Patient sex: M
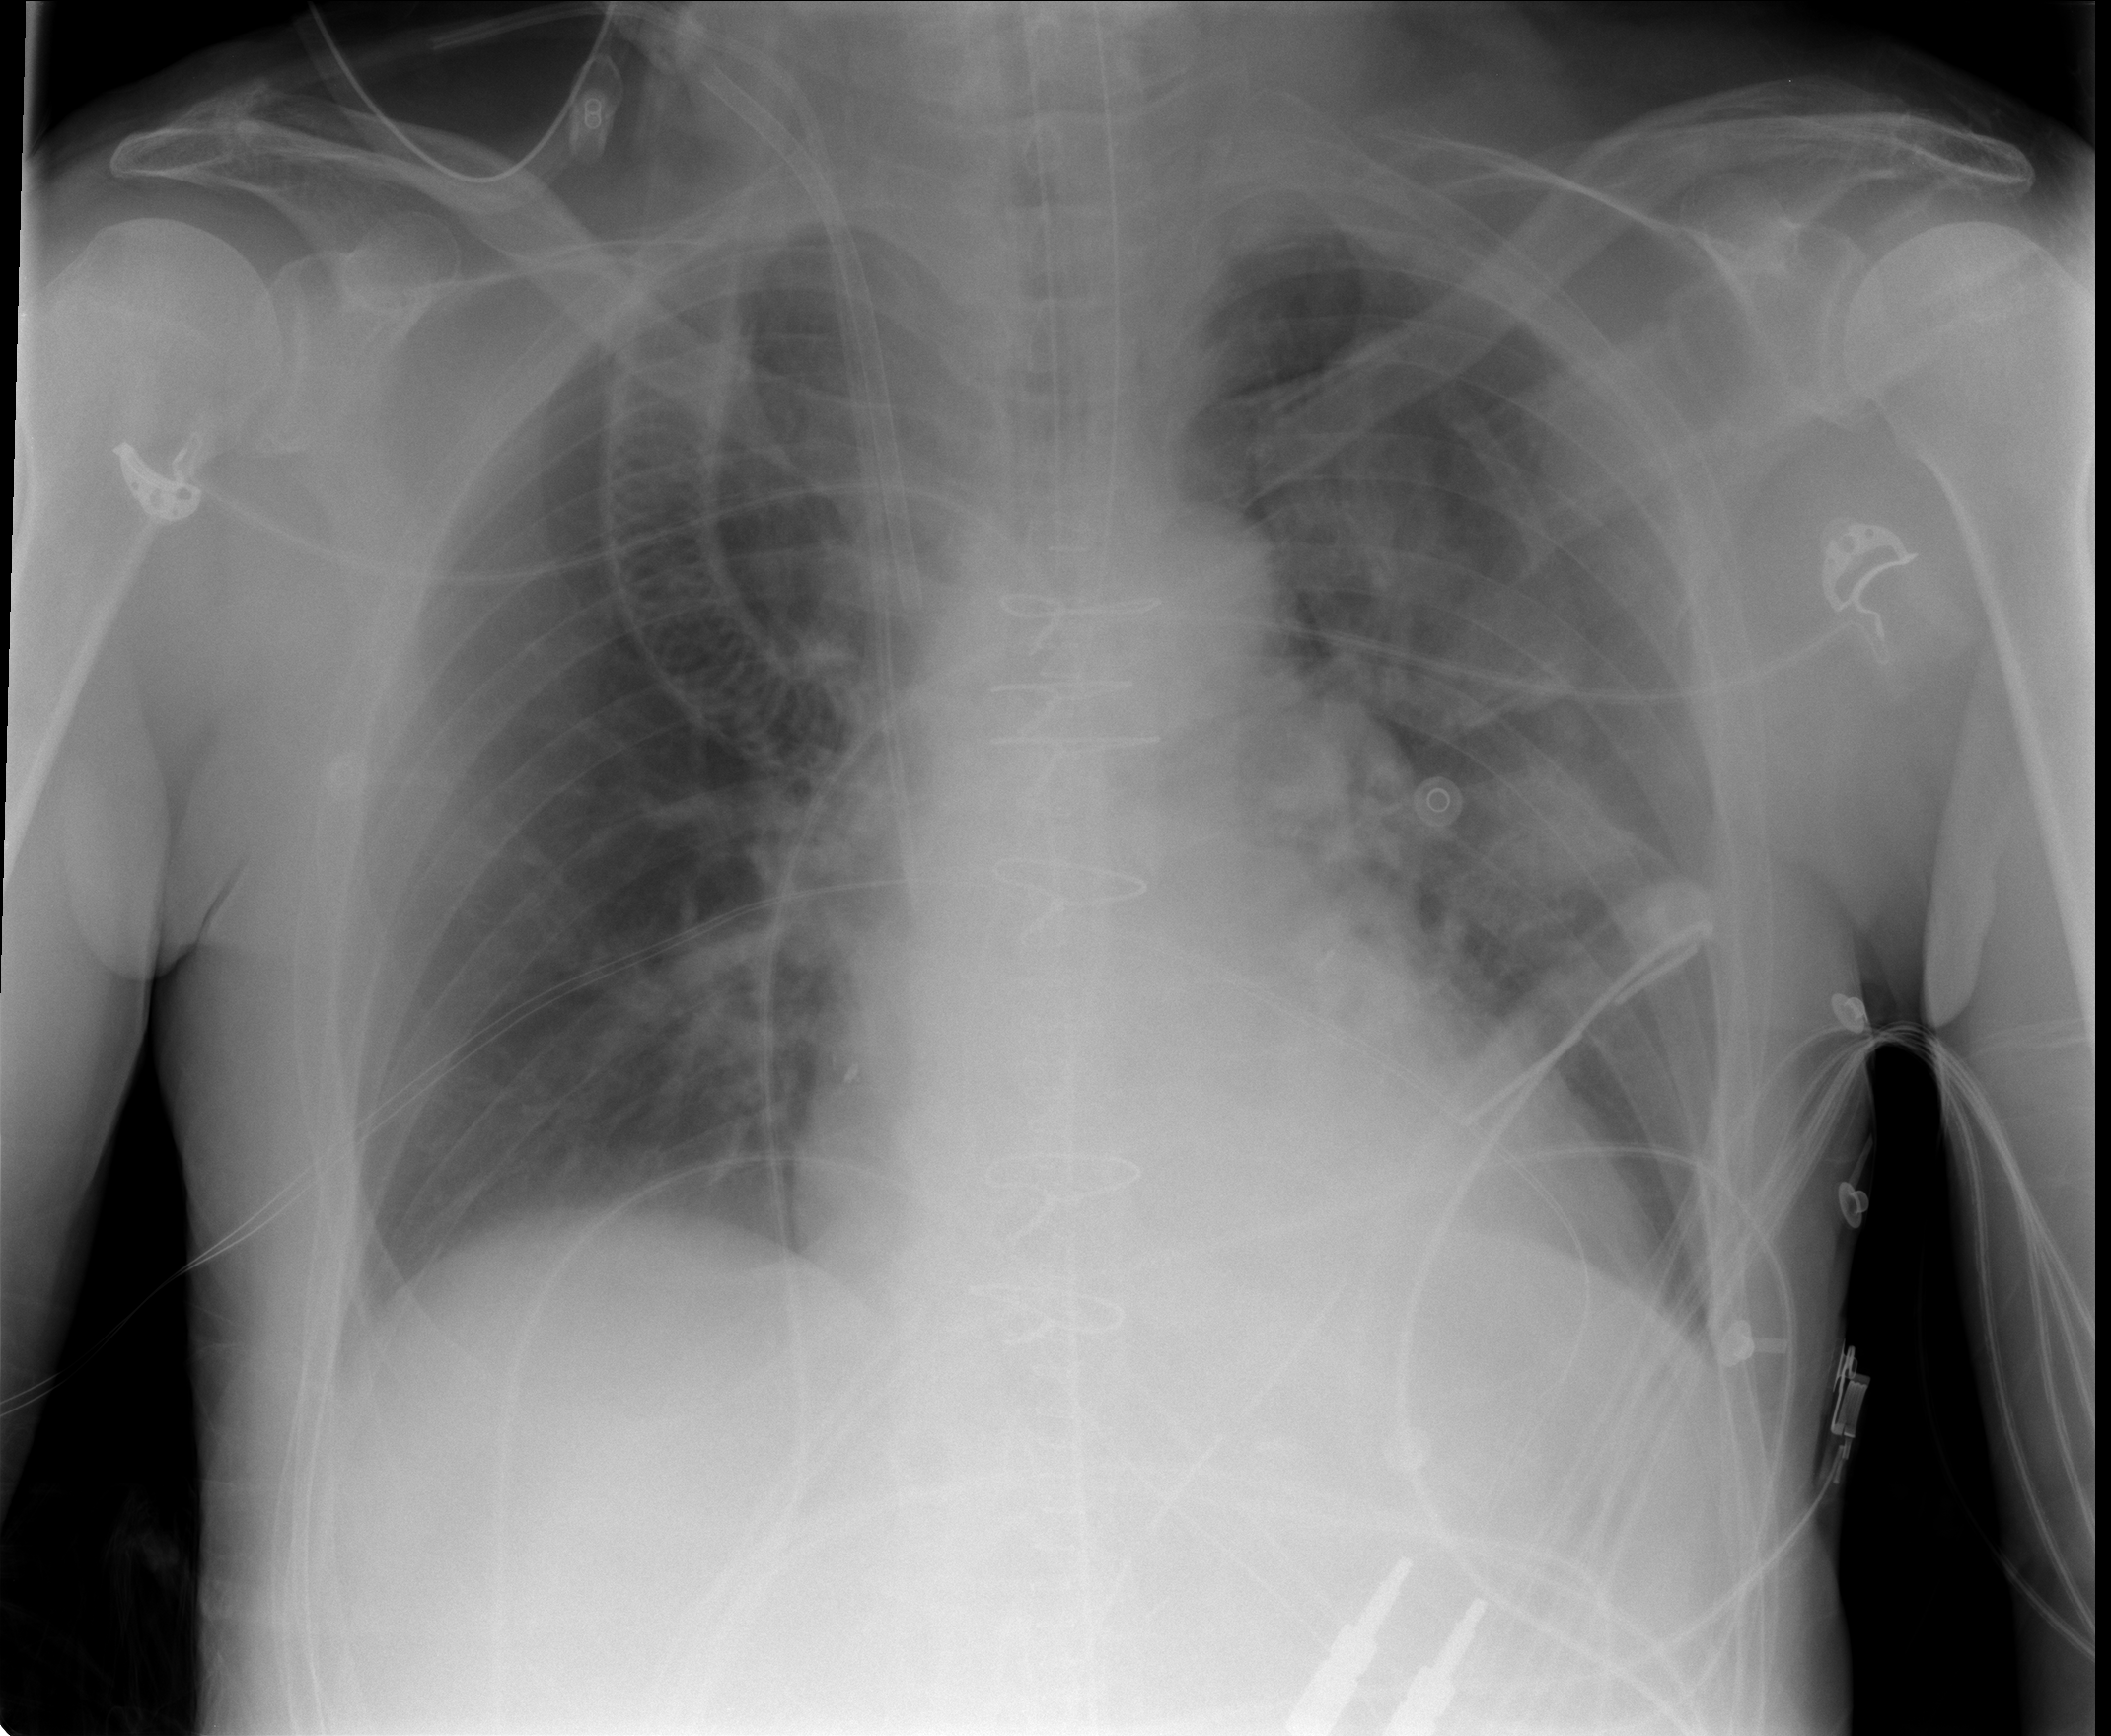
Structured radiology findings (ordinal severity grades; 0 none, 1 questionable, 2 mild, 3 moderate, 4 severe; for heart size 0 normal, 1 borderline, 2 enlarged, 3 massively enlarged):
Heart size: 1
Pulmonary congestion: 2
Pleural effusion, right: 0
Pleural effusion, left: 0
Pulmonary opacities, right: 0
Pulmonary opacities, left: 0
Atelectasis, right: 0
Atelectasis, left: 0